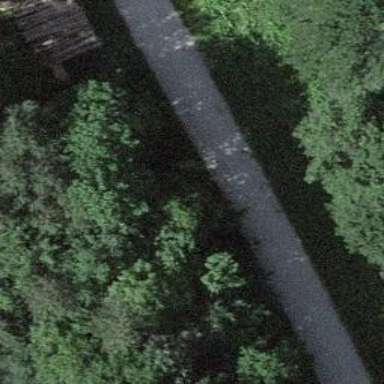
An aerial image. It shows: Bench.